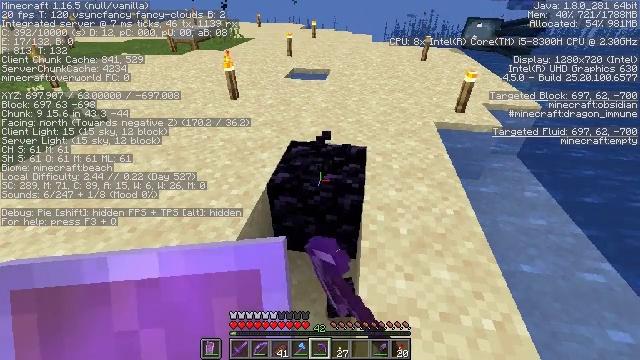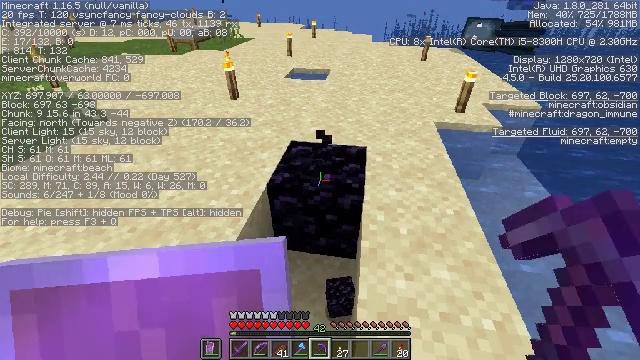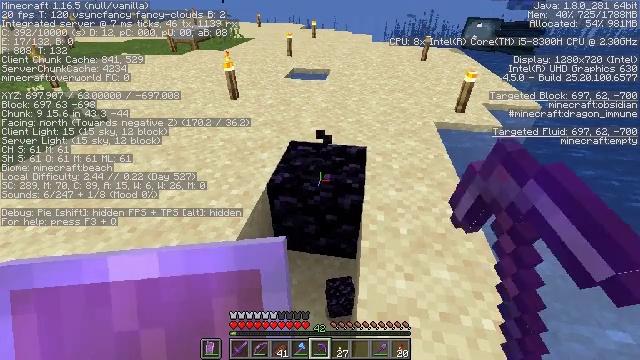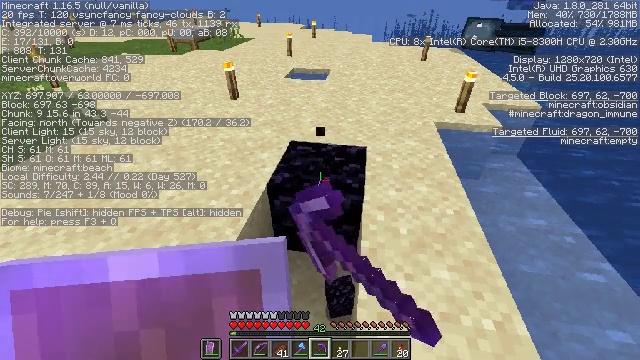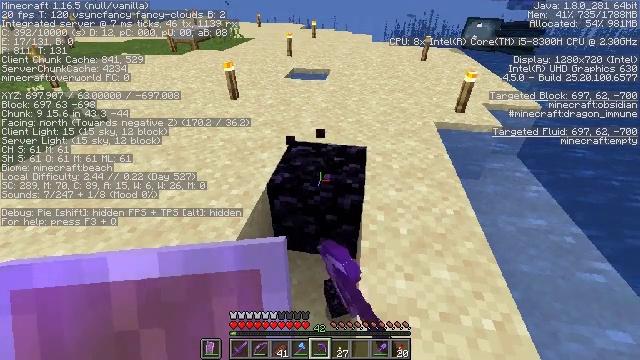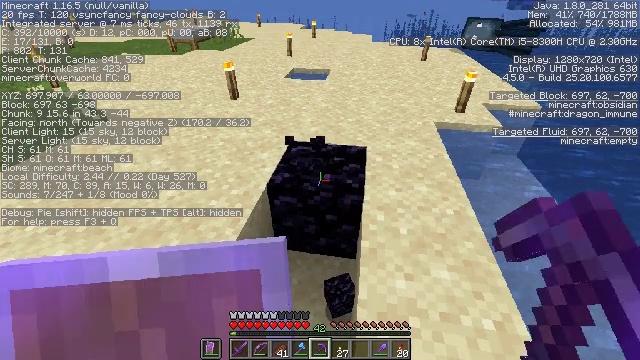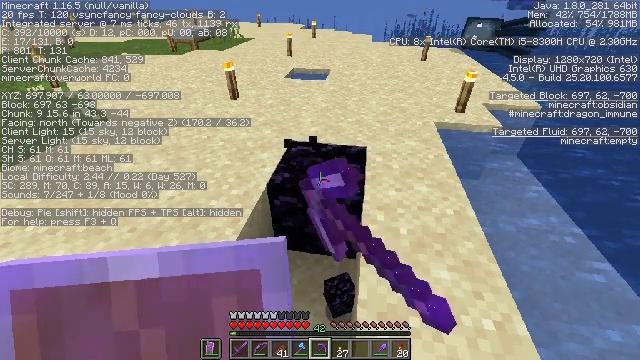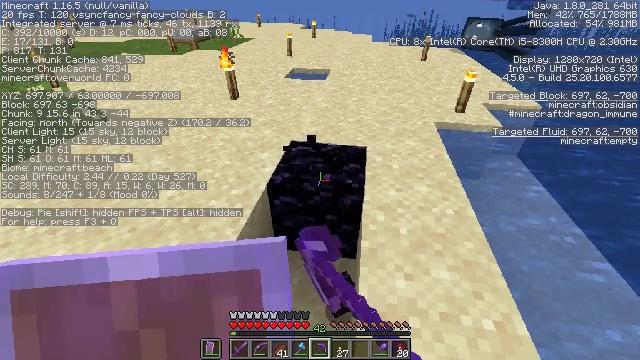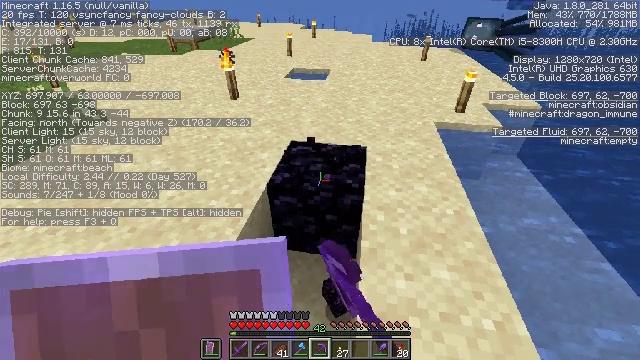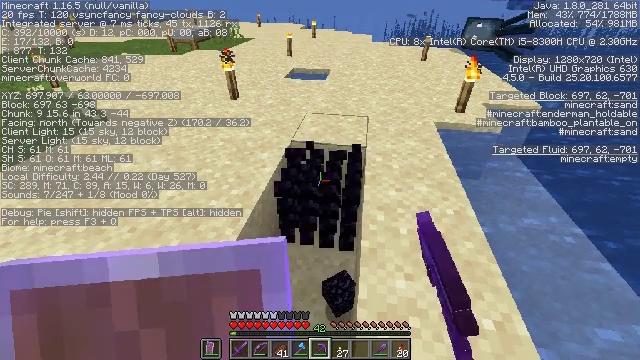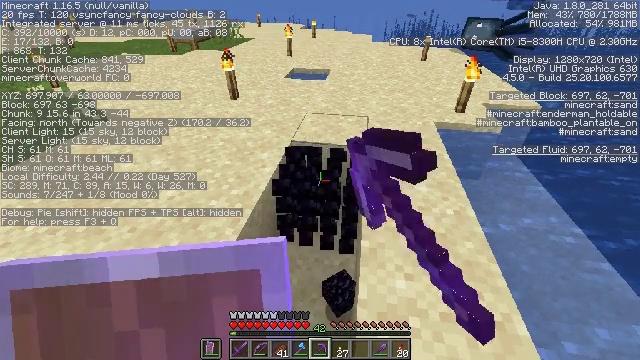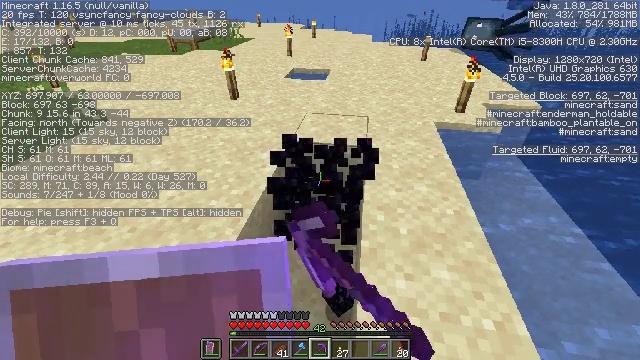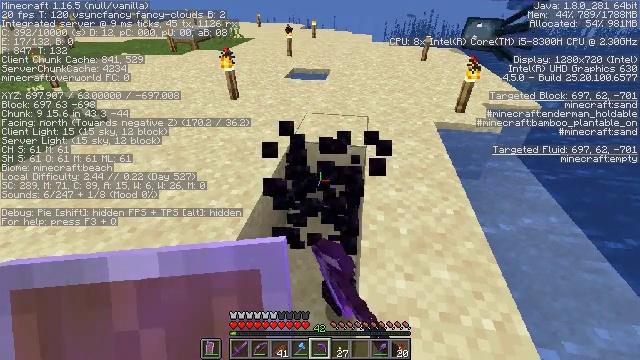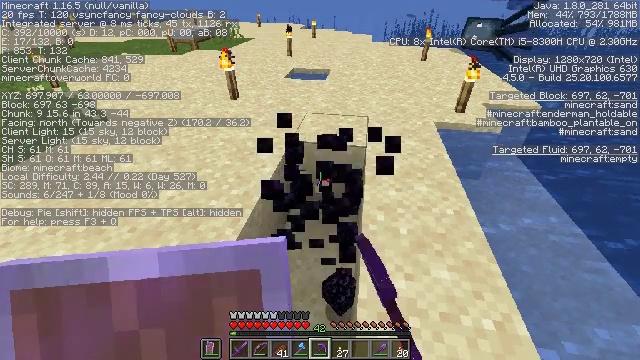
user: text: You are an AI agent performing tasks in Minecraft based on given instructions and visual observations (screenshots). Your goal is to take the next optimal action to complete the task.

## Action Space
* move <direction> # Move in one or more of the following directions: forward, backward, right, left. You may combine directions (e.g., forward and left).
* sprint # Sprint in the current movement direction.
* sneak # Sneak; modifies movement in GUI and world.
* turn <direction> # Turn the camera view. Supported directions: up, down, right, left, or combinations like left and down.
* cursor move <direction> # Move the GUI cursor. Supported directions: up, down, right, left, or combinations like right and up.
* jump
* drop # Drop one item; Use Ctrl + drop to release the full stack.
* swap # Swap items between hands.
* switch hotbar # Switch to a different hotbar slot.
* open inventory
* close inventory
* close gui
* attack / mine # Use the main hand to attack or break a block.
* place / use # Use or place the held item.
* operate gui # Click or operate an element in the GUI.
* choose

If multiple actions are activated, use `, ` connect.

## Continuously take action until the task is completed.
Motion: motion action
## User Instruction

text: Collect obsidian for crafting.
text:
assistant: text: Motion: attack / mine
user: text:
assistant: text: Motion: attack / mine
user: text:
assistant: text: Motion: attack / mine
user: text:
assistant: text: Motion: attack / mine
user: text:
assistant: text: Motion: attack / mine
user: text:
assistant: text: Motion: attack / mine
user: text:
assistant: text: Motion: attack / mine
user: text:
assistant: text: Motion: attack / mine
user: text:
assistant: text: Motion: attack / mine
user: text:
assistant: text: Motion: attack / mine
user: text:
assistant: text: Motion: attack / mine
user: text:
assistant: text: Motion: attack / mine
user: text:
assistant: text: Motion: attack / mine
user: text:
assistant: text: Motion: attack / mine